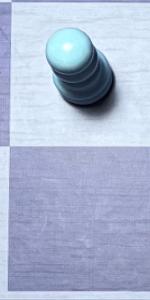
Label: Empty